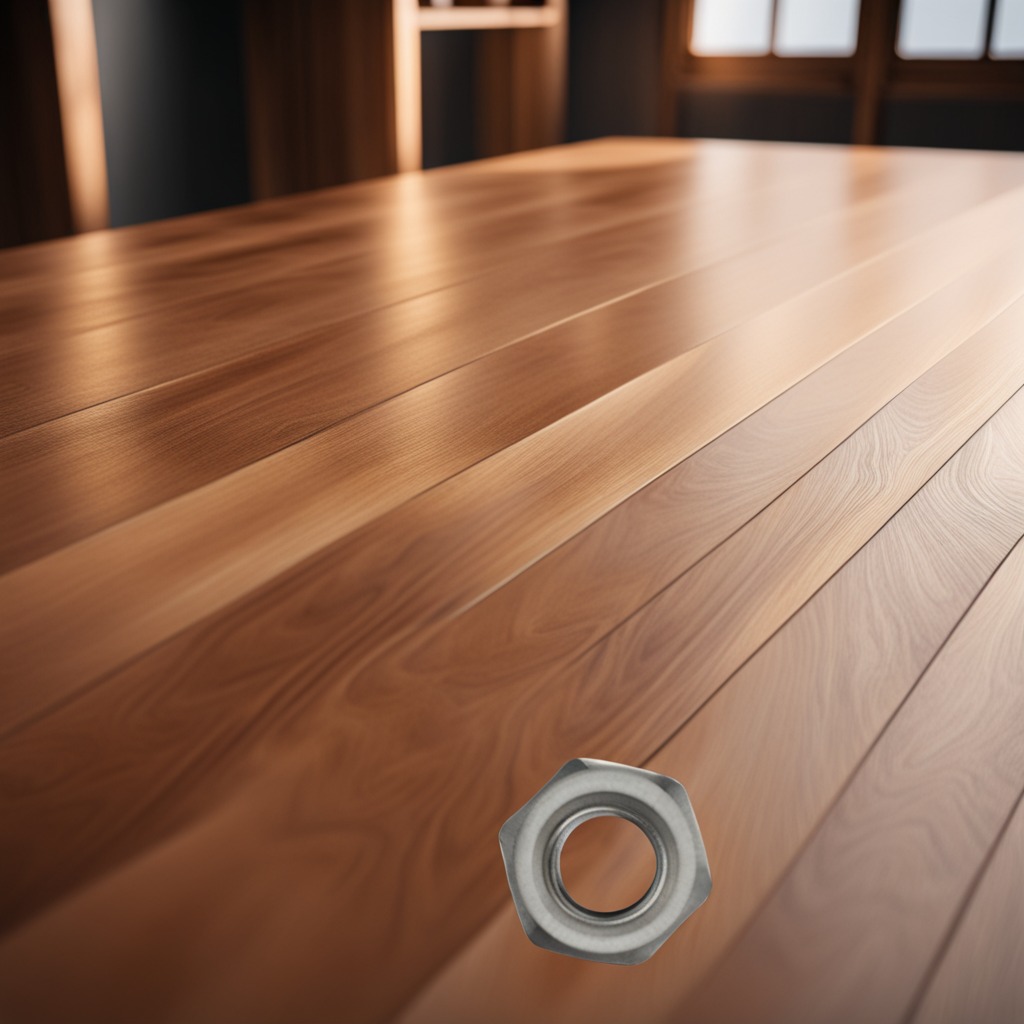
A metal nut is lying on a wooden table in a carpentry studio.